Question: Using <URL> for a project that is ARC enabled, and having issues. I flagged the files appropriately as '-fno-objc-arc' and tried a build, but it is . Any ideas what I could be missing?
For clarity, I flagged the file in Build Phases->Compile Sources->JSONkit.m
EDIT: screen shot of the errors. These are the same errors I got before adding the flag for the file to be ignored by ARC

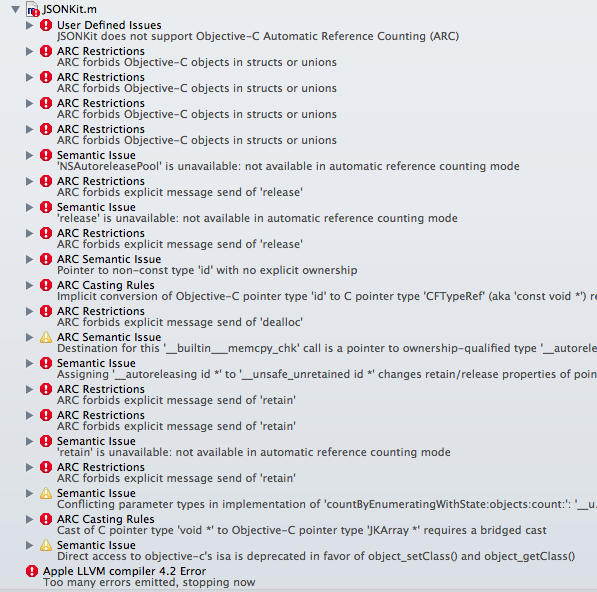
Answer: as you mention you have follow these steps already please set compiler flags for JSONkit.m file also -fno-objc-arc
also
if its not working then tried:-
1.you can delete the App directy under ~/Library/Application Support/iPhone Simulator/6.0/Applications and ~/Library/Developer/Xcode/DerivedData
2.then you can start Xcode ; in the menubar you can find Project -> Clean!